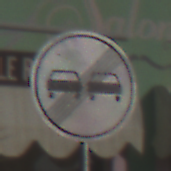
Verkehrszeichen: EndeUeberholverbot
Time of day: MorningAfternoon
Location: Outdoor (Special)
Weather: PartlyCloudy
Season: NotSpecified
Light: Natural